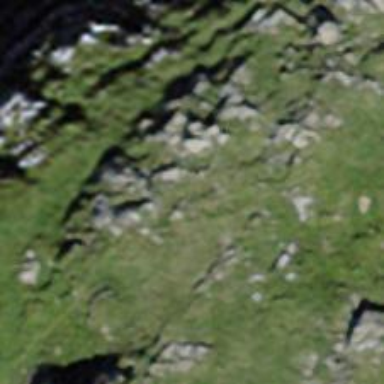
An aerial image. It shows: Natural cliff.